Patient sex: F
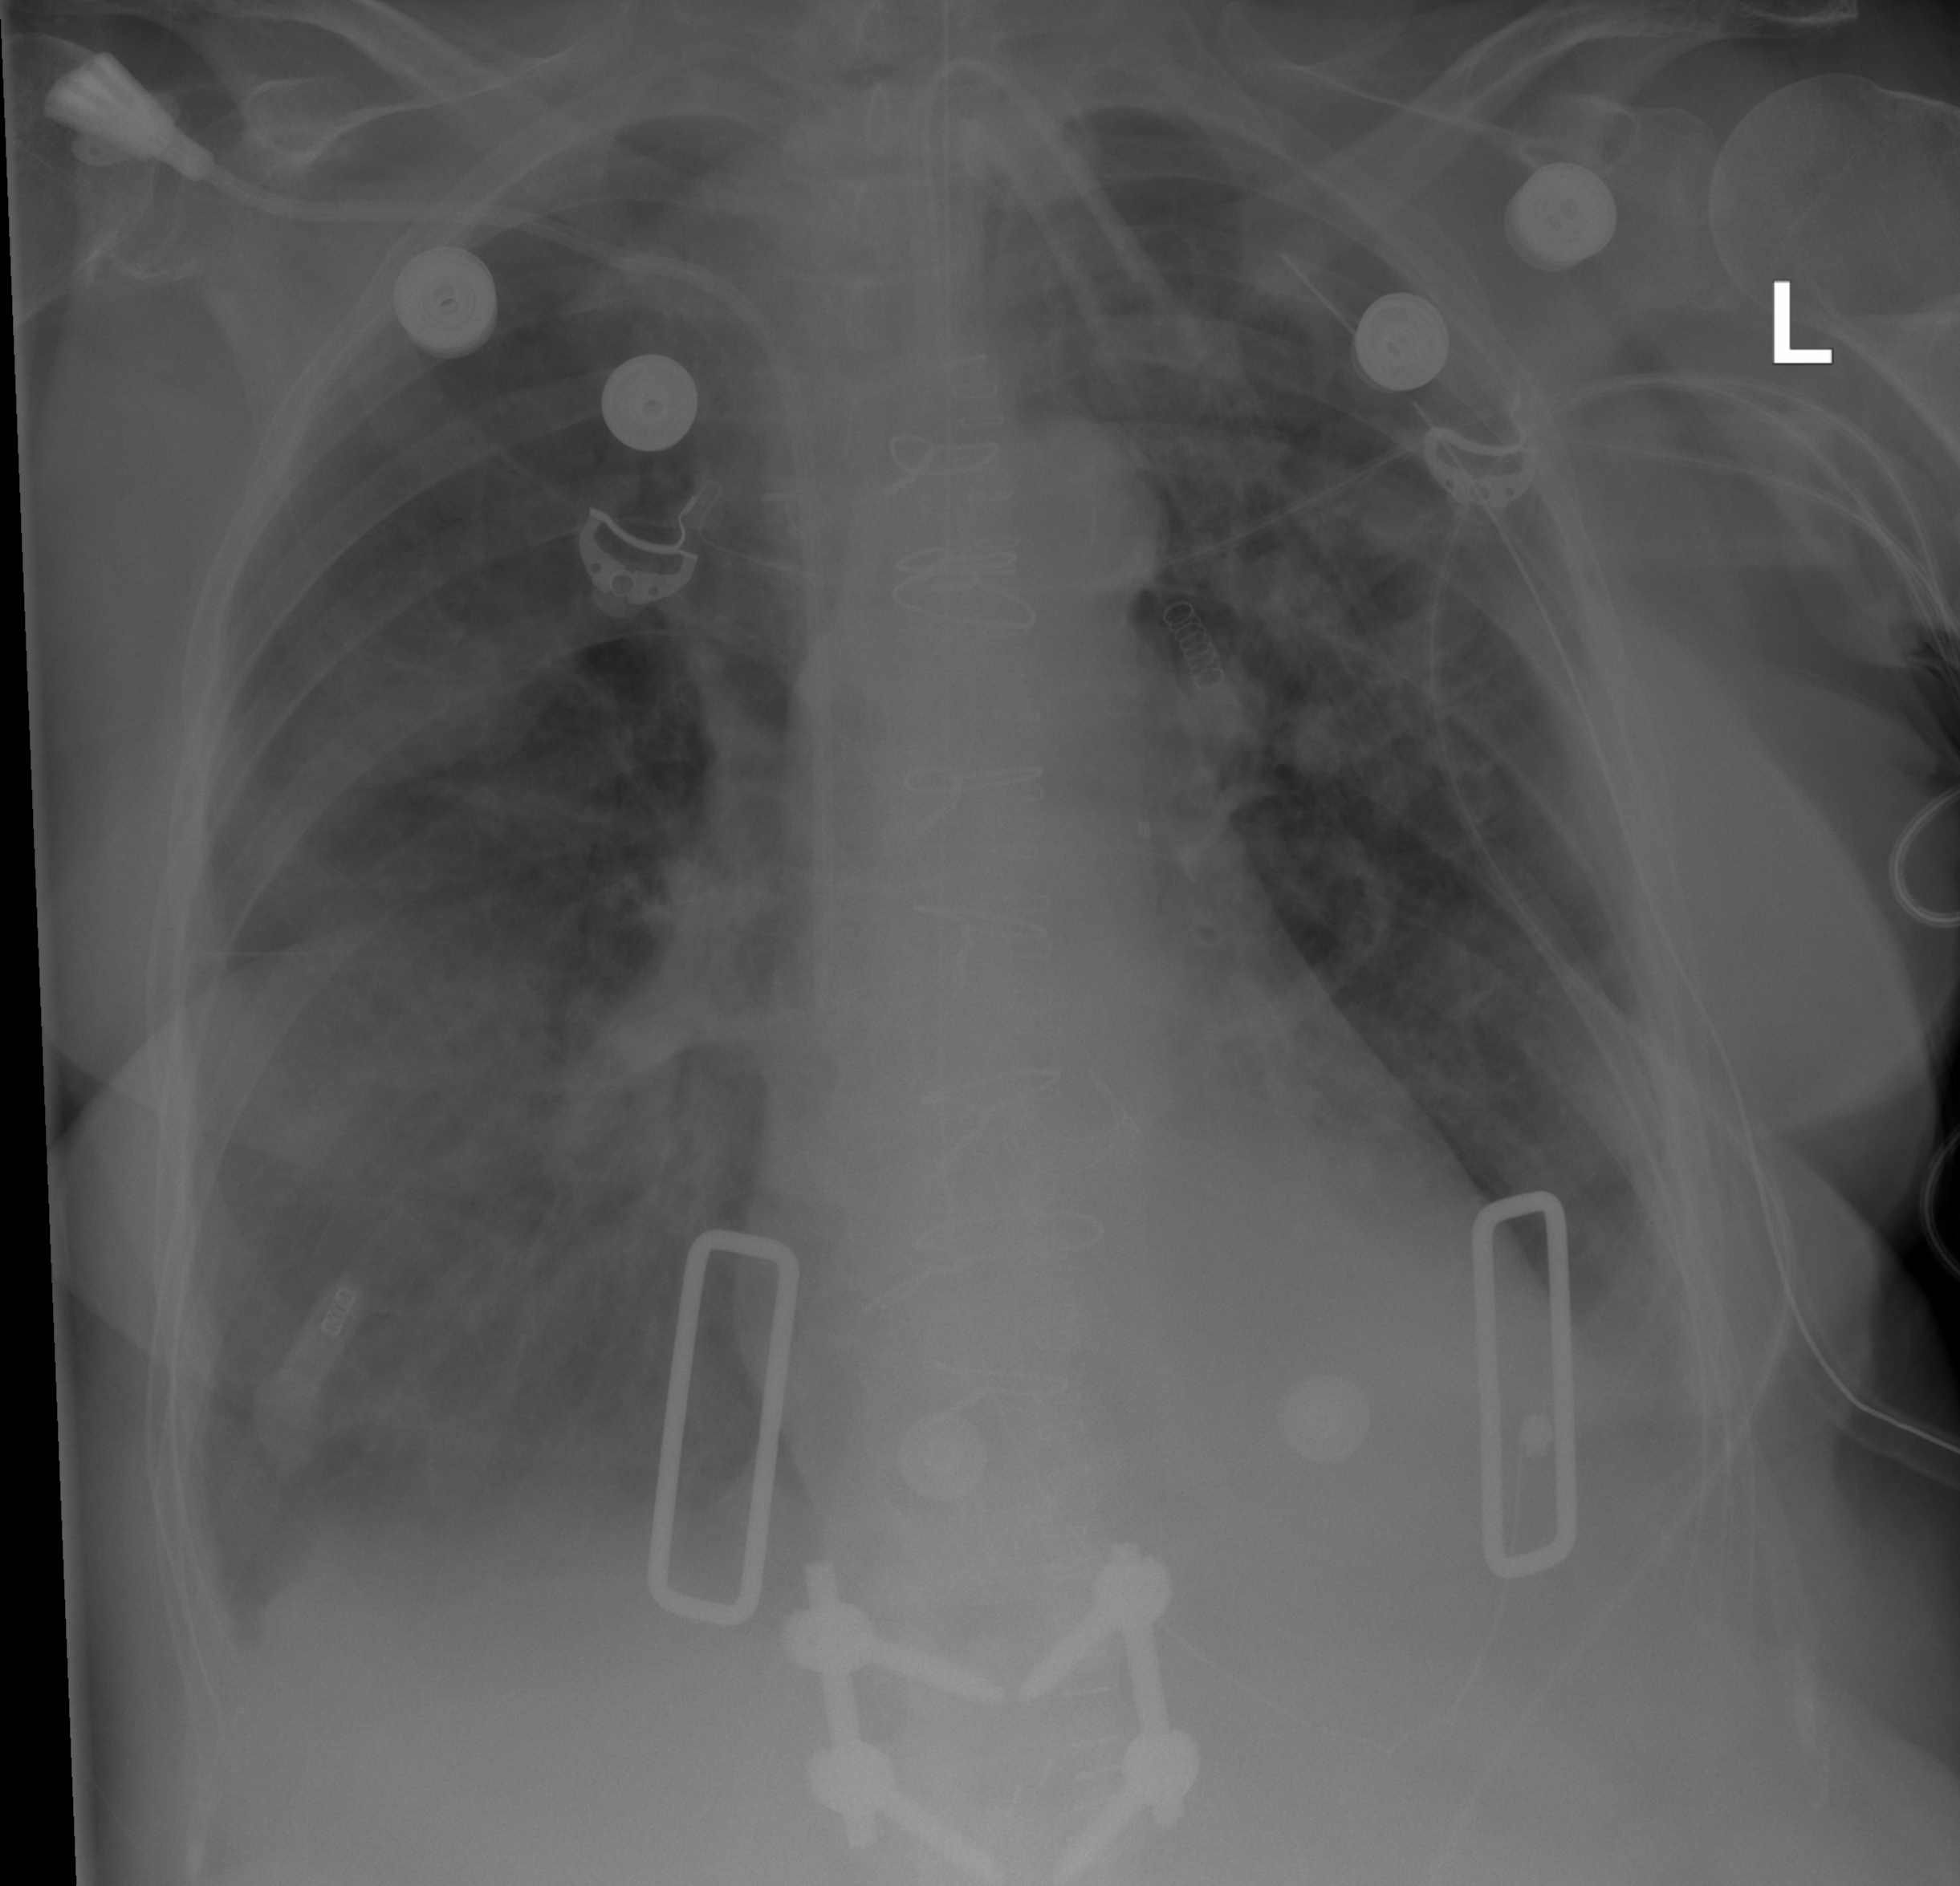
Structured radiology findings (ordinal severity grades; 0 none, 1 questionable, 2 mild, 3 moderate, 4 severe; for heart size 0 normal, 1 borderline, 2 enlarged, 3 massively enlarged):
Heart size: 2
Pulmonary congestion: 0
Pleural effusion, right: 2
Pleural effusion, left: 2
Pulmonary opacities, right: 2
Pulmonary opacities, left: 1
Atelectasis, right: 2
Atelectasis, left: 2